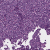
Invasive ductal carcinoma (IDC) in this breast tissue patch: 1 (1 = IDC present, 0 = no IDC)